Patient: sex F, age 63
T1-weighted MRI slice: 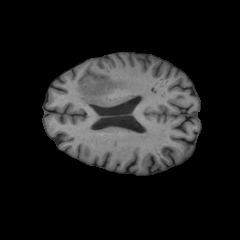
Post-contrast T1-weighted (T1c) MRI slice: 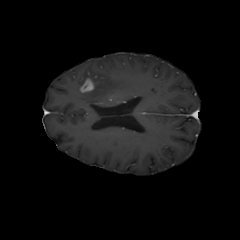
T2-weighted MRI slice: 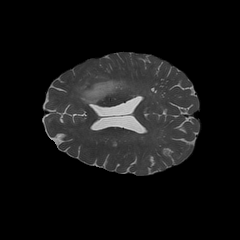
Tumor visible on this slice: yes
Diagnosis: Glioblastoma, IDH-wildtype
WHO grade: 4